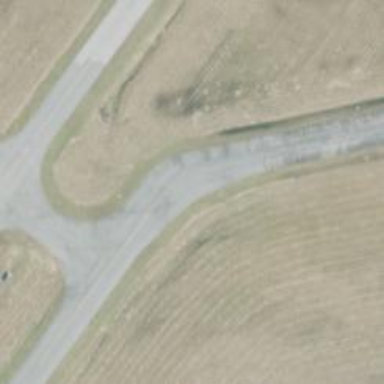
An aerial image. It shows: Image of taxiway at airport.